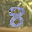
Label: 8